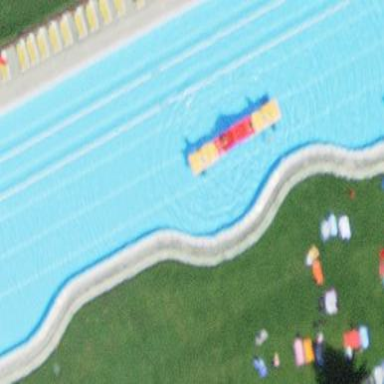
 perfect for swimming and other water activities."